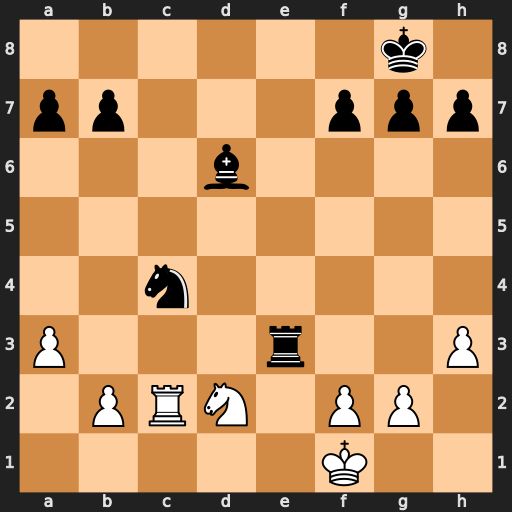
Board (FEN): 6k1/pp3ppp/3b4/8/2n5/P3r2P/1PRN1PP1/5K2
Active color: w
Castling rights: -
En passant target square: -
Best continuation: Nxc4 Rb3 Nxd6